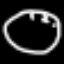
Label: clock